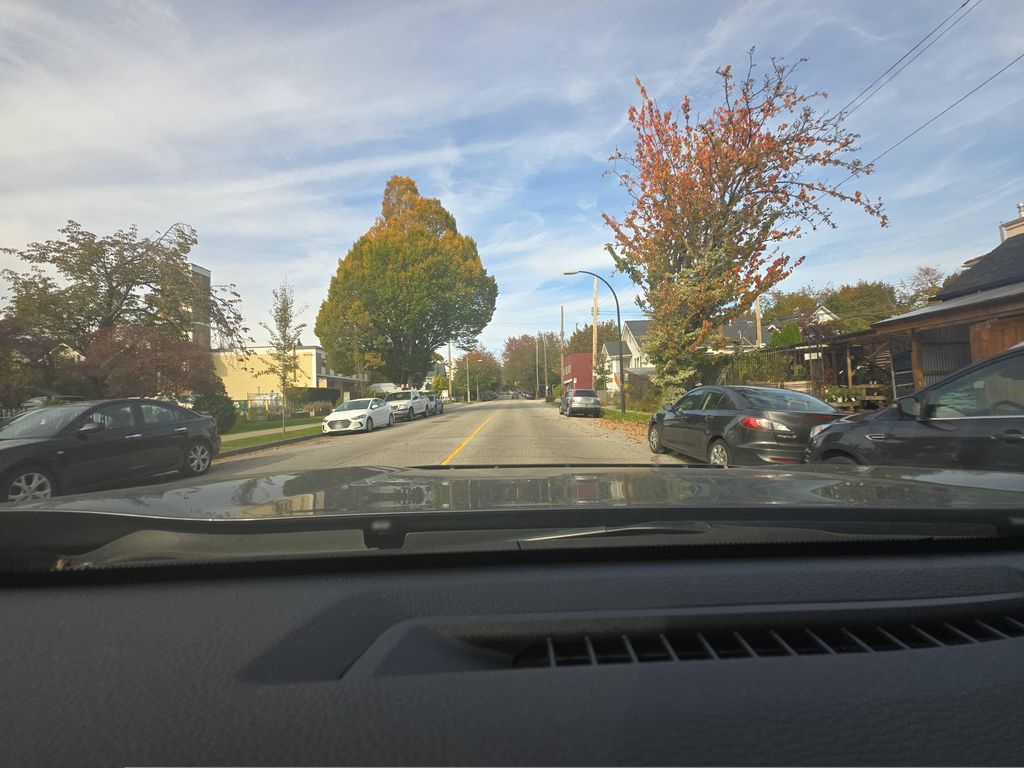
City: vancouver